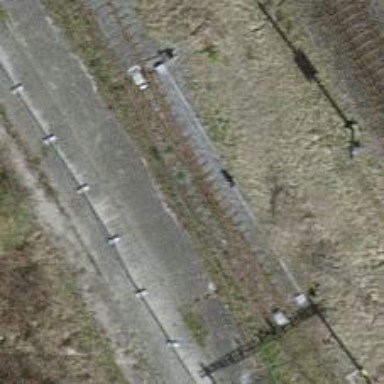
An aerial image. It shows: Railway switch.